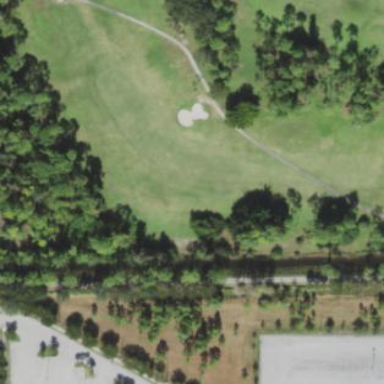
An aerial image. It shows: Scenic golf fairway.